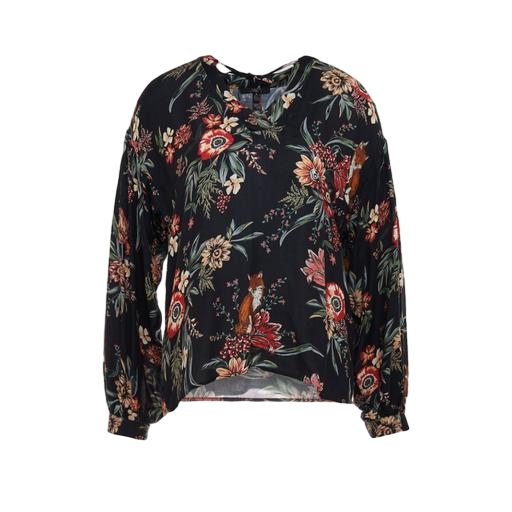
black v-neck floral-print blouse, black floral-print gauze top, black floral-print top, white background